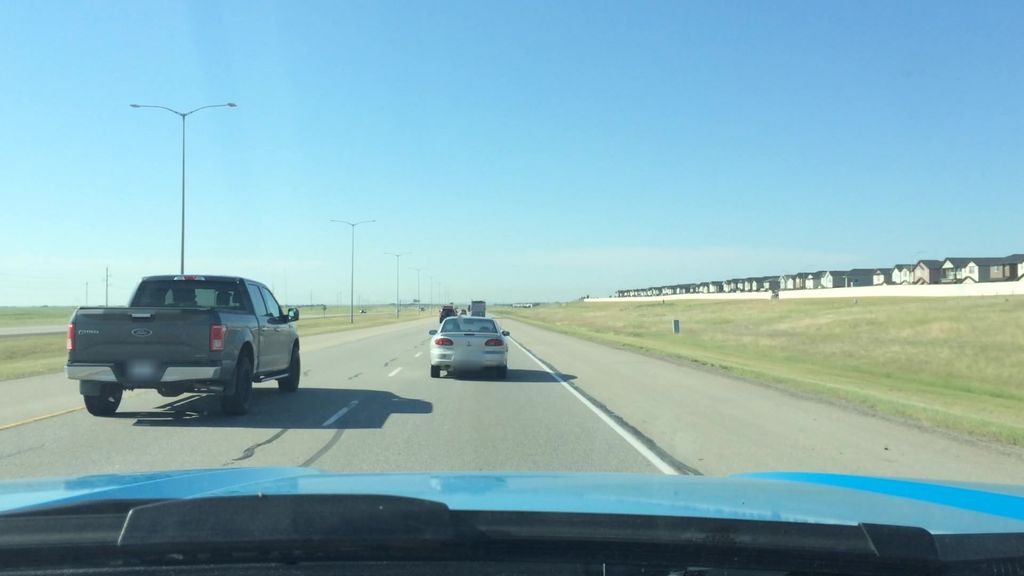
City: calgary